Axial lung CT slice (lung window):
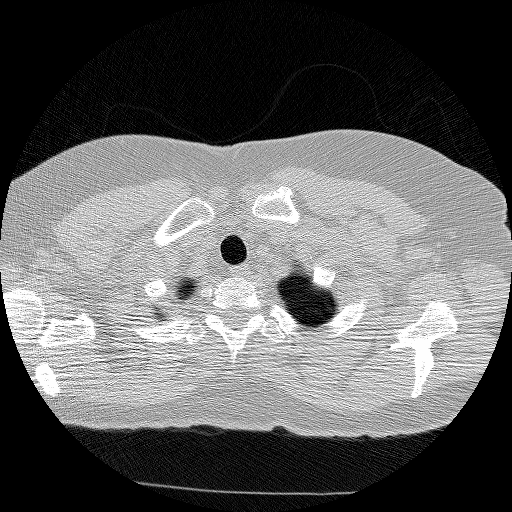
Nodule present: no